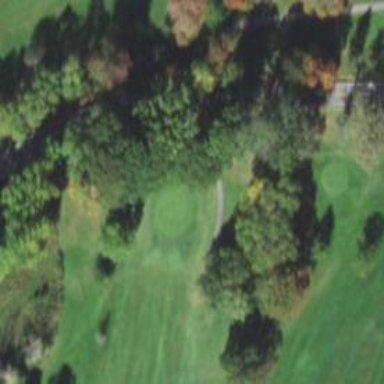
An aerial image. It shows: Golf hole.